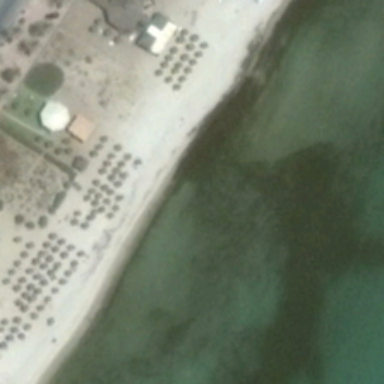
The sea beat the white spray on the beach .